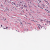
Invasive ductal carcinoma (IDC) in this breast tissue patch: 1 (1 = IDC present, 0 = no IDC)